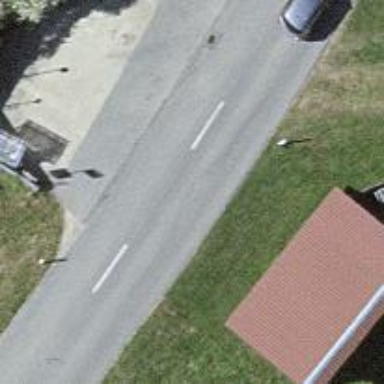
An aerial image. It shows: Tertiary road.